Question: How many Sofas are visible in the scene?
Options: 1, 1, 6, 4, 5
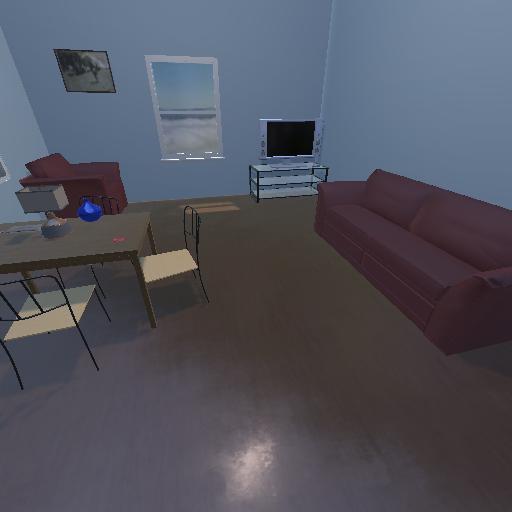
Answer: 1